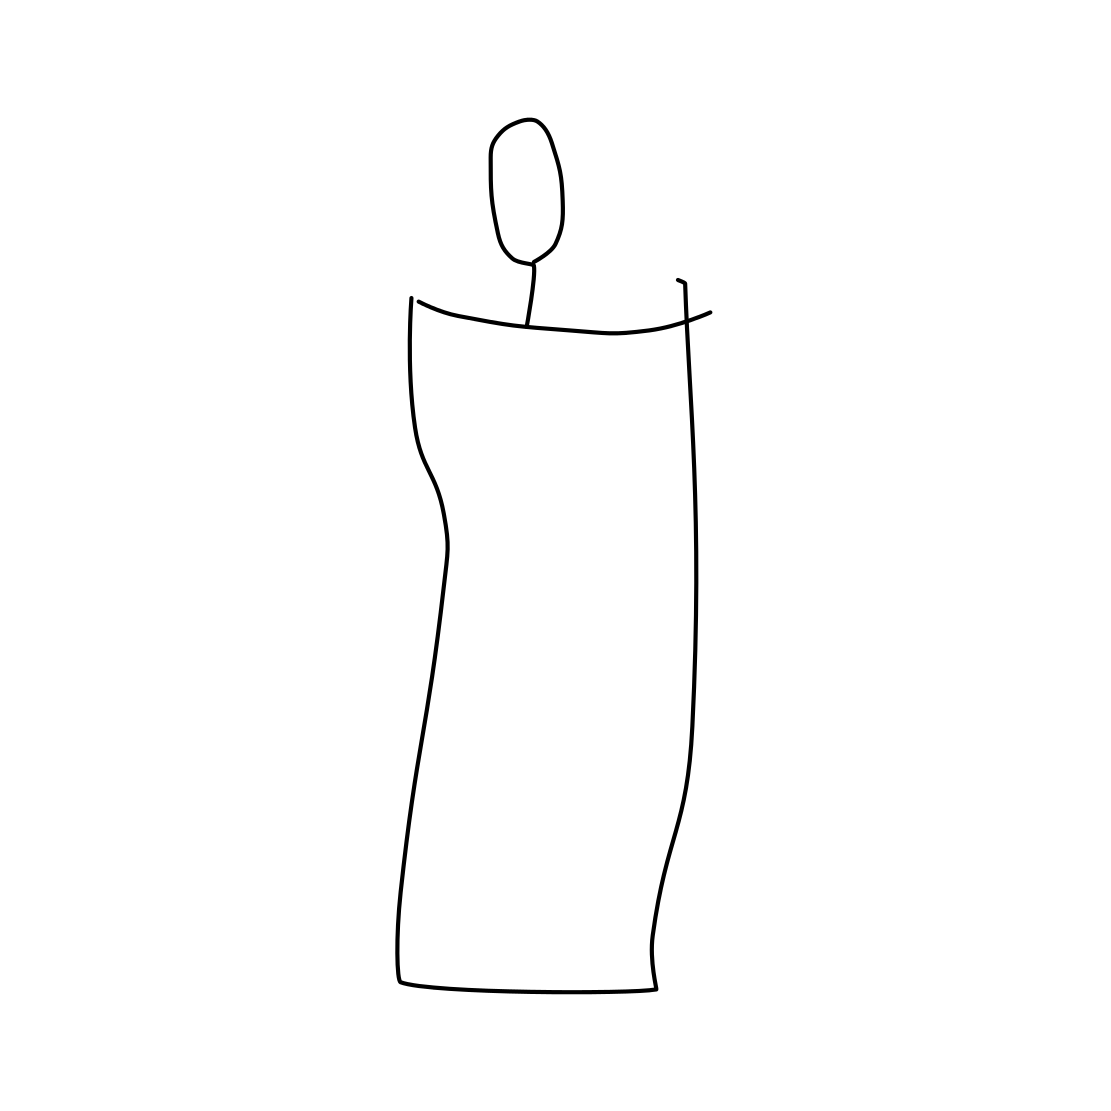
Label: candle